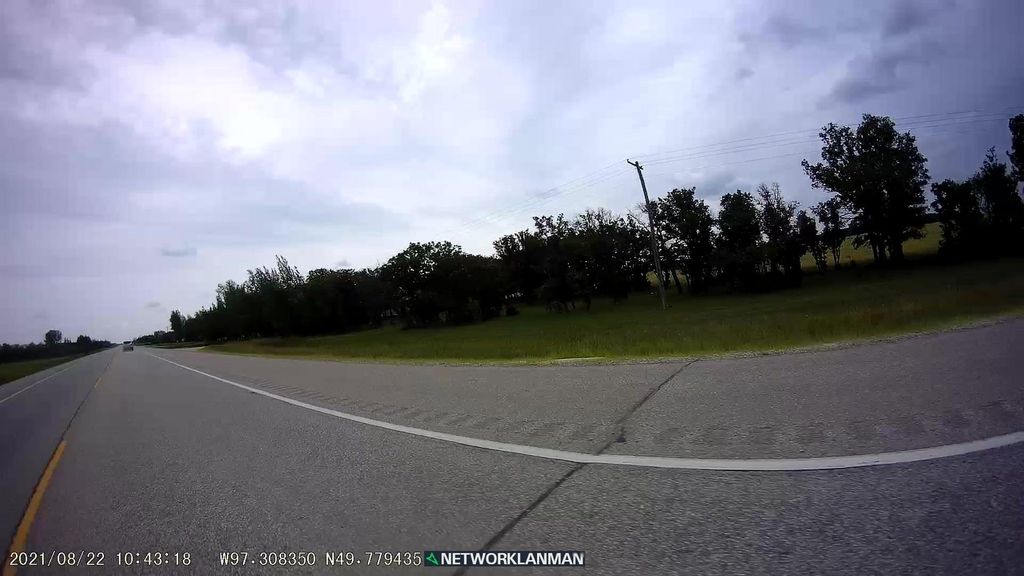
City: winnipeg